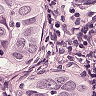
Metastatic tissue present: yes